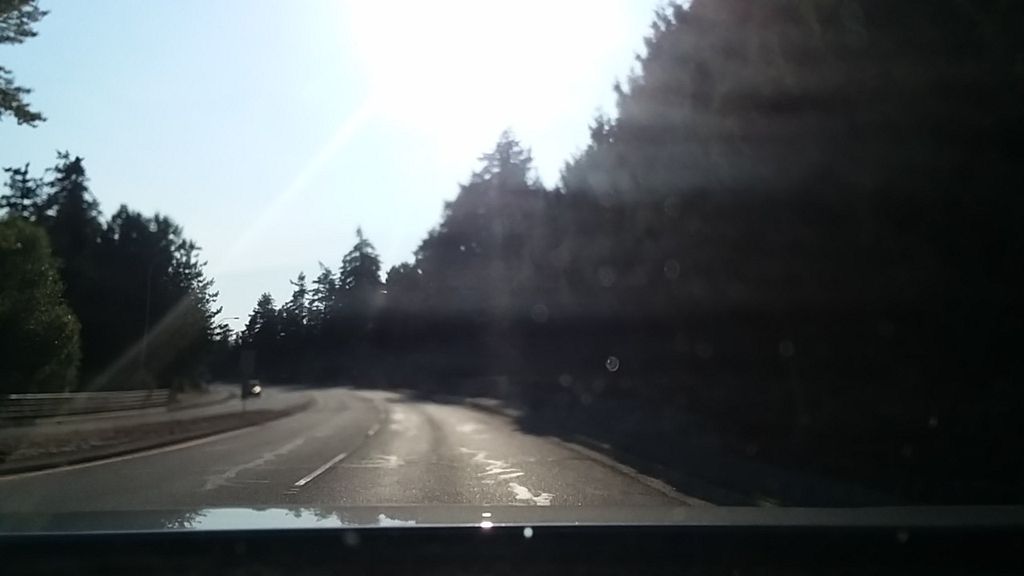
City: victoria